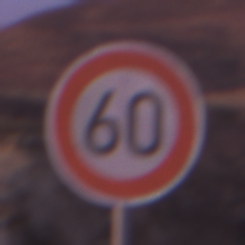
Verkehrszeichen: Geschwindigkeit60
Umgebung: Outdoor, Nature
Tageszeit: Dawn
Wetter: PartlyCloudy
Licht: Natural
Jahreszeit: NotSpecified
Kontrast: MediumContrast